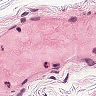
Metastatic tissue present: no